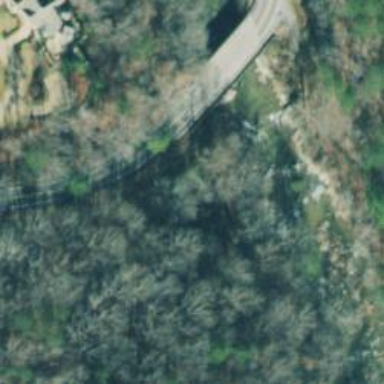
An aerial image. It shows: Emergency access point on the road.